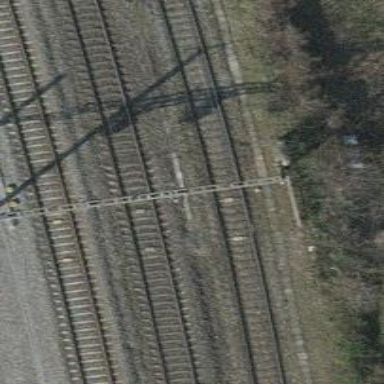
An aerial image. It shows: Railway signal.